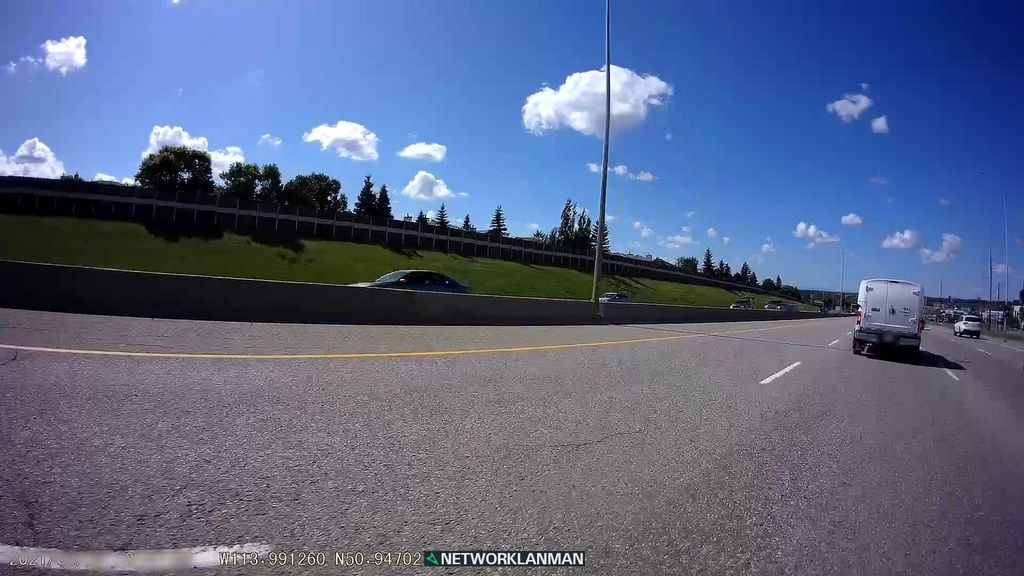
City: calgary